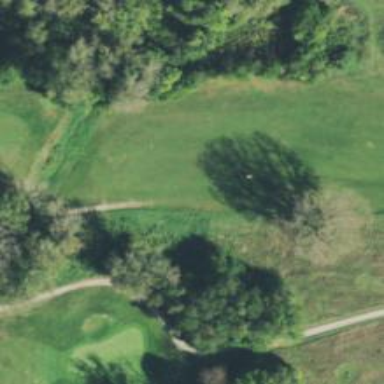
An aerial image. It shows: View of golf hole.